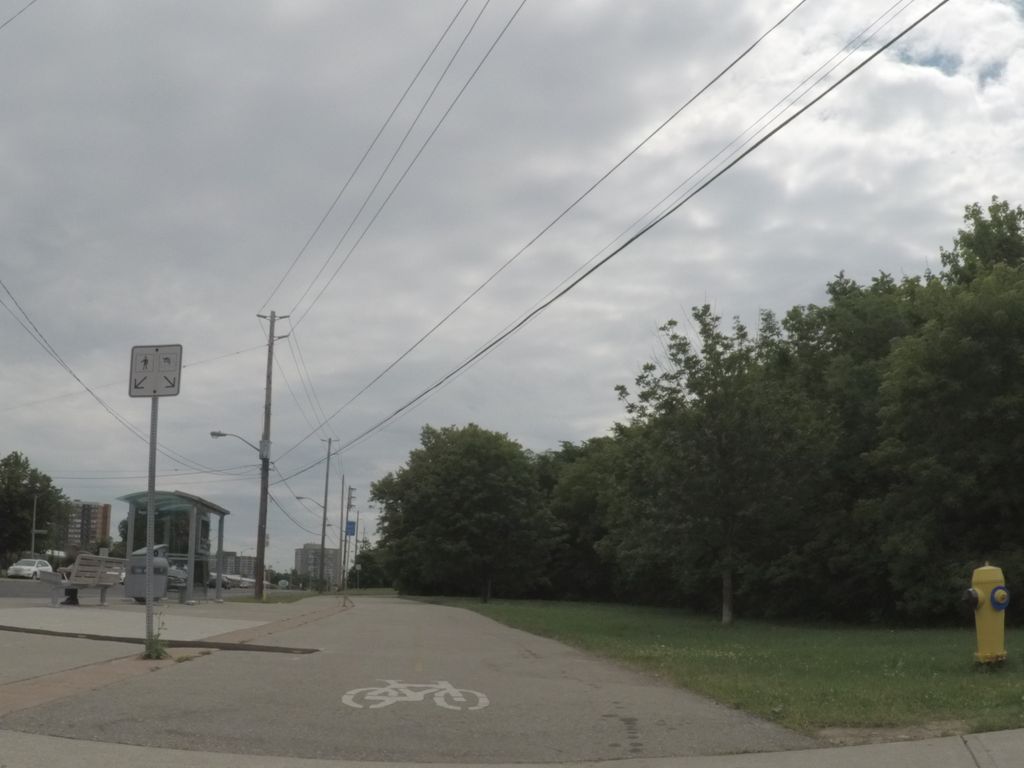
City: toronto